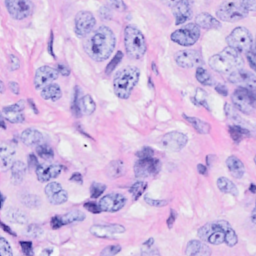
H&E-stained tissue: Breast